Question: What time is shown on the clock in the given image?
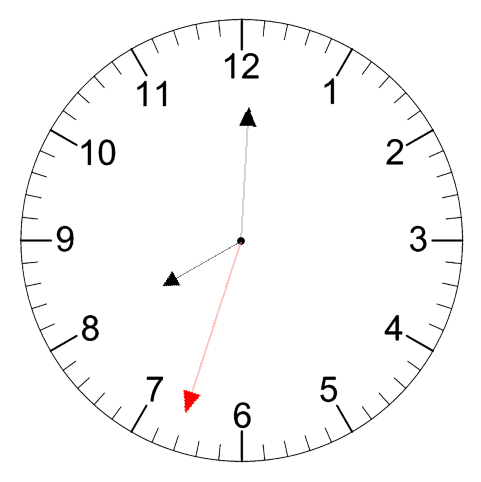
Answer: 08:00:33